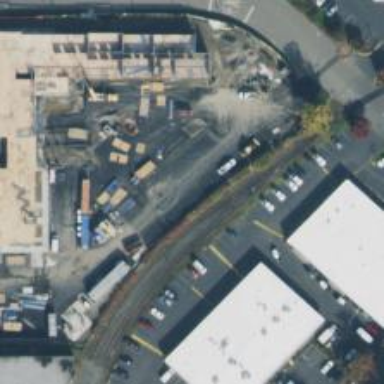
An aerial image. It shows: Rail spur service.